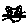
Label: cat